Question: I'm trying to add show my structure in a listview. 'TCHAR' fields displays normally, but for numbers it shows wrong empty rectangles or chinese symbols. Debugger shows correct string after conversion.
Here is my structure:
'''
typedef struct {
unsigned phone_number, house, appartment;
TCHAR Name[30], Street[15], date[11];
} PHONE_DATA;
'''
I'm initializing items and subitems values with'LVN_GETDISPINFO' callback.
'''
TCHAR wStr[16];
//other code
switch (((LPNMHDR) lParam)->code)
{
case LVN_GETDISPINFO:
plvdi = (NMLVDISPINFO*)lParam;
entry = Get(&list, plvdi->item.iItem);
switch (plvdi->item.iSubItem)
{
case 0:
plvdi->item.pszText = entry->data.Name;
break;
case 1:
_itow(entry->data.phone_number, wStr, 10);
plvdi->item.pszText = wStr;
break;
case 2:
plvdi->item.pszText = entry->data.Street;
break;
case 3:
_itow(entry->data.house, wStr, 10);
plvdi->item.pszText = wStr;
break;
case 4:
_itow(entry->data.appartment, wStr, 10);
plvdi->item.pszText = wStr;
break;
case 5:
plvdi->item.pszText = entry->data.date;
break;
default:
break;
}
break;
}
'''
And how it looks in my listview:

Same conversion I'm using for my edit form, in textboxes it displays correctly.
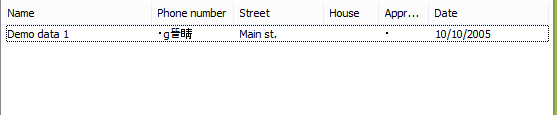
Answer: If 'TCHAR wStr[16];' is defined within the function handling 'WM_NOTIFY' then it won't be valid when the function returns. Change that to a global variable or make it 'static' and it will fix the problem.
Note that when you get the 'LVN_GETDISPINFO' notification the control provides you a buffer you can use, so you could change your code to do this:
'''
case 4:
_itow_s(entry->data.appartment, plvdi->item.pszText, plvdi->item.cchTextMax, 10);
break;
'''